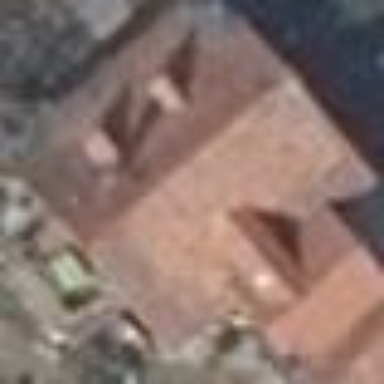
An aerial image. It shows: Detached building with gabled roof.